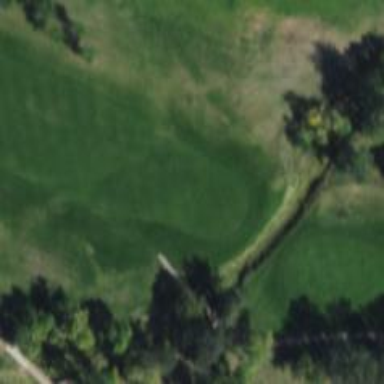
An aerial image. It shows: View of golf hole.